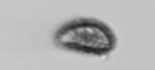
Label: Pseudochattonella_farcimen